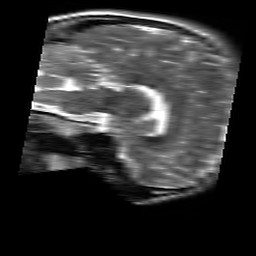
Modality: T2w
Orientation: sagittal
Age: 21
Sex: female
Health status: healthy
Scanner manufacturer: siemens
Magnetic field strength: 3 T
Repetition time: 4.01 s
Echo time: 0.116 s